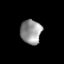
Tissue: lung
Cell type: T cells
Senescence score: 0.2356
Nuclear area (px): 499
Mean DAPI intensity: 148.511